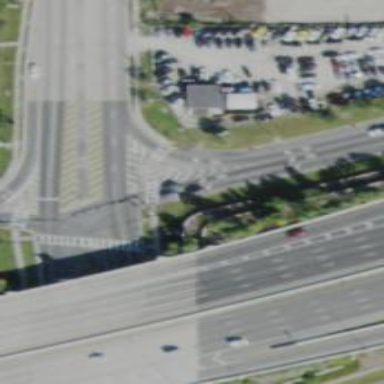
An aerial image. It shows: Marked road crossing.